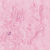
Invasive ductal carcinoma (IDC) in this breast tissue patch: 0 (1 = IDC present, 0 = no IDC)